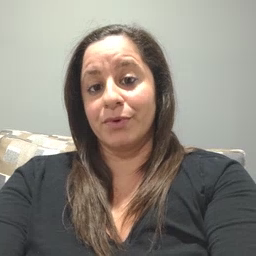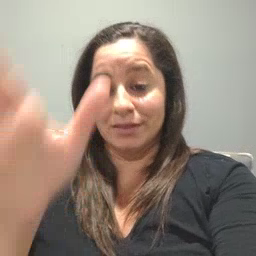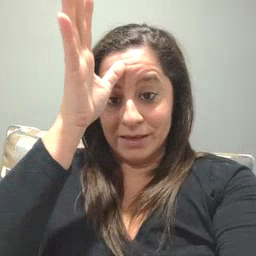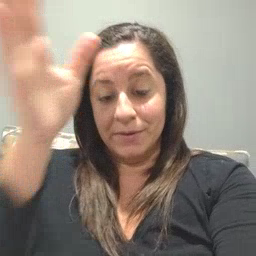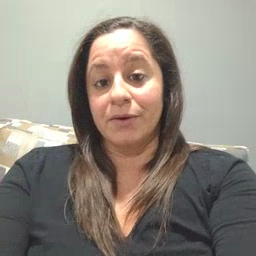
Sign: dad